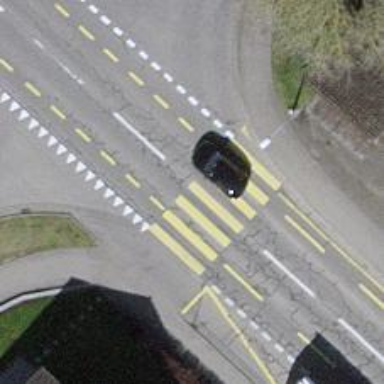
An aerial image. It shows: Uncontrolled zebra crossing with notable zebra markings.